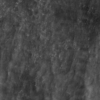
Label: not_dusty